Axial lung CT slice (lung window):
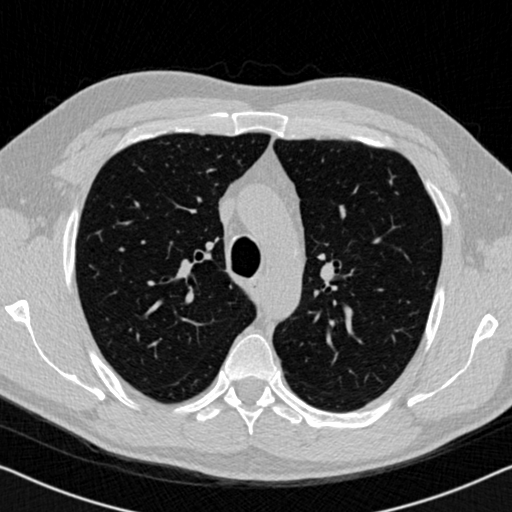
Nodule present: no